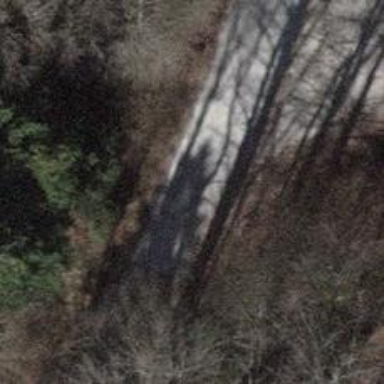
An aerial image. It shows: Unclassified road with compacted surface.